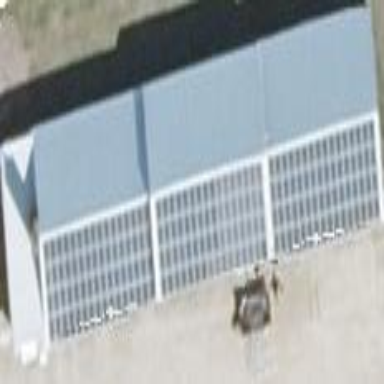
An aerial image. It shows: Gabled grey roof on farm auxiliary building. The roof is oriented along the length of the structure.